高三 · 算术
25. 利用两种循环写出 $1+2+3+\cdots+100$ 的算法, 并画出各自的流程图
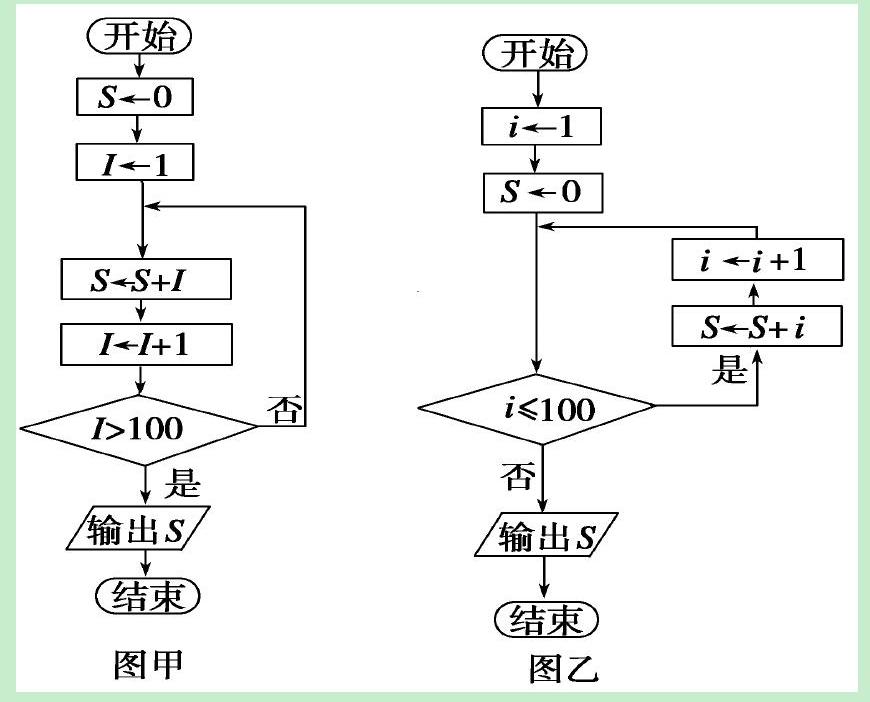
答案: 解: 直到型循环算法:

第一步: $\mathrm{S} \leftarrow 0$;

第二步: $\mathrm{I} \leftarrow 1$;

第三步: $\mathrm{S} \leftarrow \mathrm{S}+\mathrm{I}$;

第四步: $\mathrm{I} \leftarrow \mathrm{I}+1$;

第五步: 如果 I 不大于 100 , 转第三步; 否则, 输出 S.

相应的流程图如图甲所示.

当型循环算法如下:

S1 令 $\mathrm{i} \leftarrow 1, \mathrm{~S} \leftarrow 0$

$S 2$ 若 $\mathrm{i} \leqslant 100$ 成立，则执行 $\mathrm{S} 3$; 否则，输出 $\mathrm{S}$ ，结束算法

S3 $\mathrm{S} \leftarrow \mathrm{S}+\mathrm{i}$

S4 $\mathrm{i} \leftarrow \mathrm{i}+1$, 返回 S2

相应的流程图如图乙所示.
解析: : 分析: 本题主要考查了设计程序框图解决实际问题, 解决问题的关键是由已知中程序的功能为用循环结构计算 $1+2+3+\ldots+100$ 的值, 为累加运算, 且要反复累加 100 次, 可令循环变量的初值为 1 , 终值为 100 , 步长为 1 , 由此利用直到型循环算法和当型循环算法, 确定循环前和循环体中各语句, 得到相应的程序框图.